Interaction volume radius: 10 \u00c5
Interaction volume height: 10 \u00c5
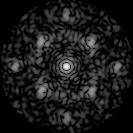
Disorder parameter: 0.5074